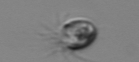
Label: Balanion